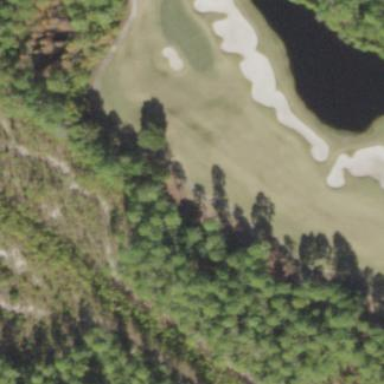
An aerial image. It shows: Bunker on golf course.